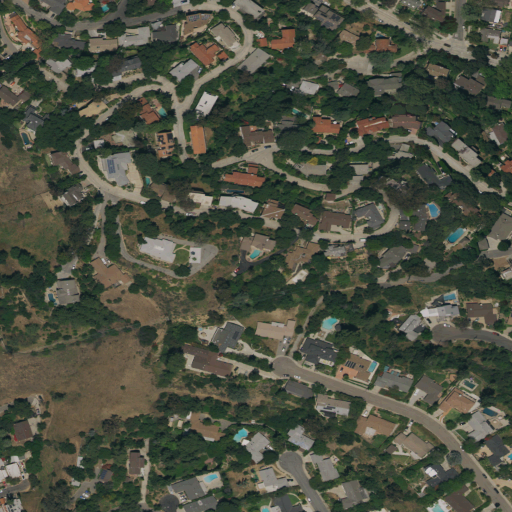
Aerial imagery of mountain in California named Poppy Peak containing low intensity development, open development, medium intensity development, and shrub